Question: - - -
---
'''
namespace DatabasePricing.SumRounding
{
public class Roundedsum
{
public void checkinsum(int productid,int sum)
{
//Checks in price in the price table
//dbobject("price",productid,sum);
int temp_int = sum;
}
}
public class UnRoundedSum : Roundedsum
{
public void checkinsum(int productid,float sum)
{
//Since the sum is a float it will check the difference
//into unroundedsum table in the database
int intsum = (int)sum;
float tempfloat = sum - intsum;
//Check this remaining float into the database under unaccounted
// dbobject("unroundedsum",productid,tempfloat);
//Now call the integer checksum with the integer value
checkinsum(productid,intsum);
}
}
}
'''
'''
using DatabasePricing.SumRounding;
namespace DatabasePricing
{
class testingrounding
{
static void Main() {
int product_id = 1;
float float_value = 1.1f;
UnRoundedSum obj1 = new UnRoundedSum();
//This call produces StackOverflow Exception
obj1.checkinsum(1, float_value);
int price = 200;
//I tried with integer value to test RoundedSum object
//it is still throwing an exception
//This call also produces StackOverflow Exception
obj1.checkinsum(1, price);
}
}
}
'''
---

---
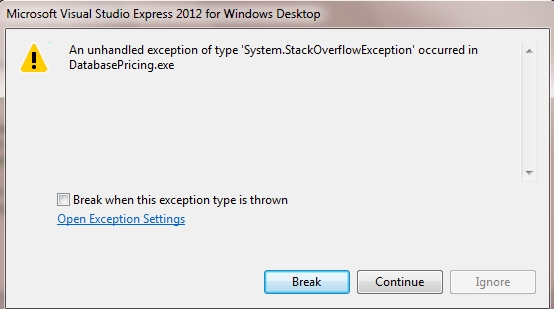
Answer: The C# standard states that "methods in a base class are not candidates if any method in a derived class is applicable". In other words, 'checkinsum(int,float)' will always be preferred over 'base.checkinsum(int,int)' when calling 'checkinsum(1,1)' because the former is in the derived class and C# allows an 'int' to be implicitly cast to a 'float'.
See: <URL>